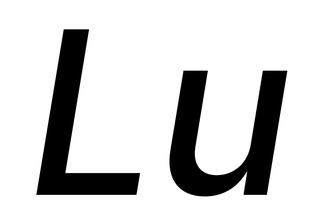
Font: Inter-Italic_Medium_Italic